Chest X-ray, AP view. Patient: 35 years old, sex F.
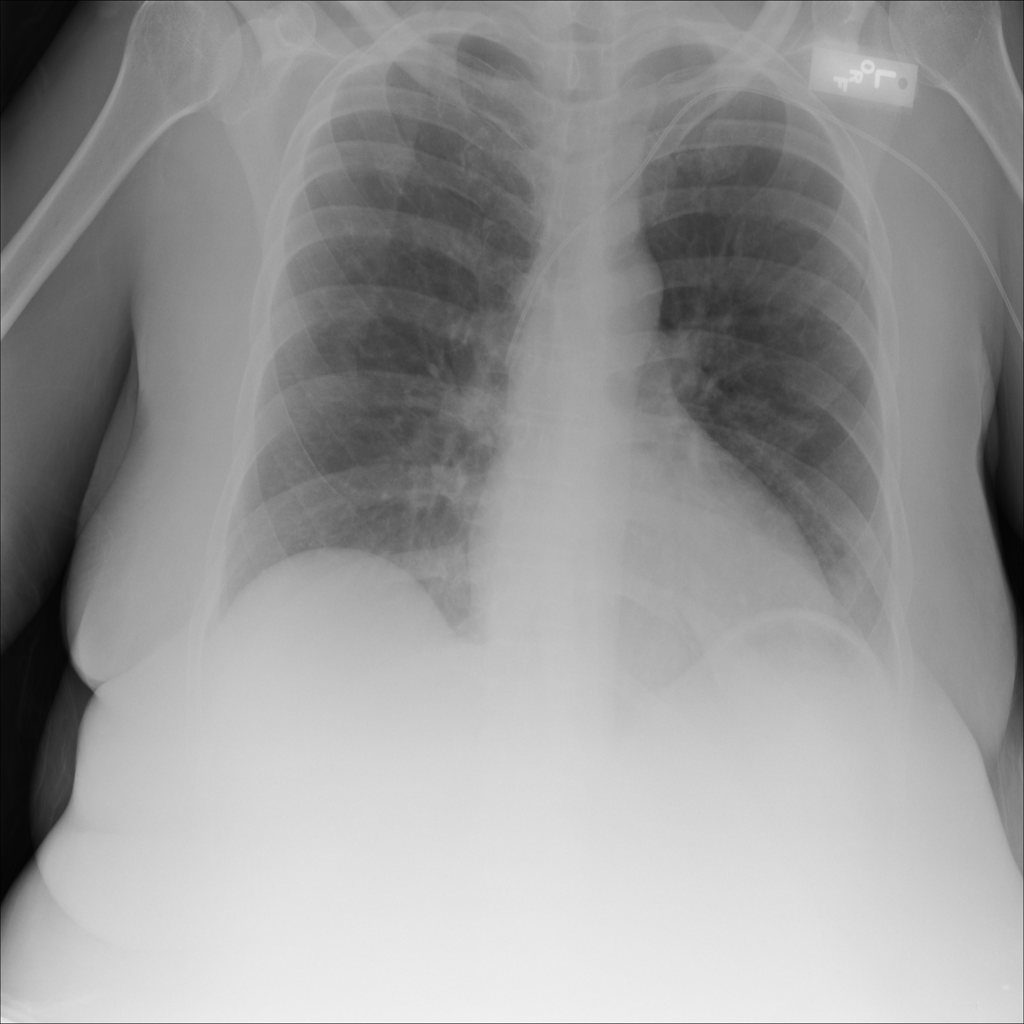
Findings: No Finding